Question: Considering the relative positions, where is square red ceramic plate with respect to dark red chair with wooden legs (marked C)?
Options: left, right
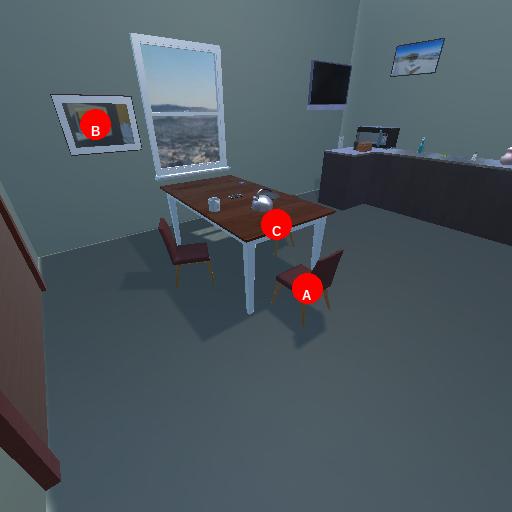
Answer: left